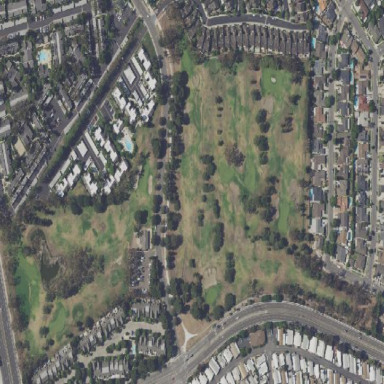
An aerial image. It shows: Golf course.